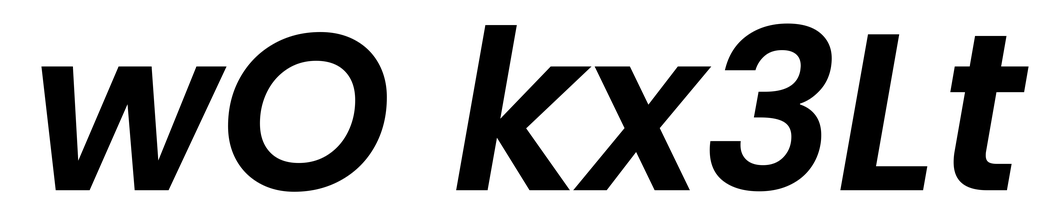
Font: Poppins-SemiBoldItalic